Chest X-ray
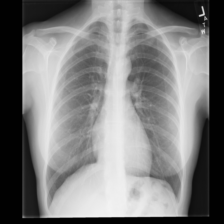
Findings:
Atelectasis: negative
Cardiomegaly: negative
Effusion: negative
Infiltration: negative
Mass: negative
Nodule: negative
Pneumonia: negative
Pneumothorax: negative
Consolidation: negative
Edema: negative
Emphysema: negative
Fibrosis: negative
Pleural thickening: negative
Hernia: negative